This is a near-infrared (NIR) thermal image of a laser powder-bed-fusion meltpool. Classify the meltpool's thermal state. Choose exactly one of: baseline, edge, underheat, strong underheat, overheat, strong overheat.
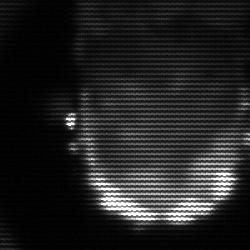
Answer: baseline